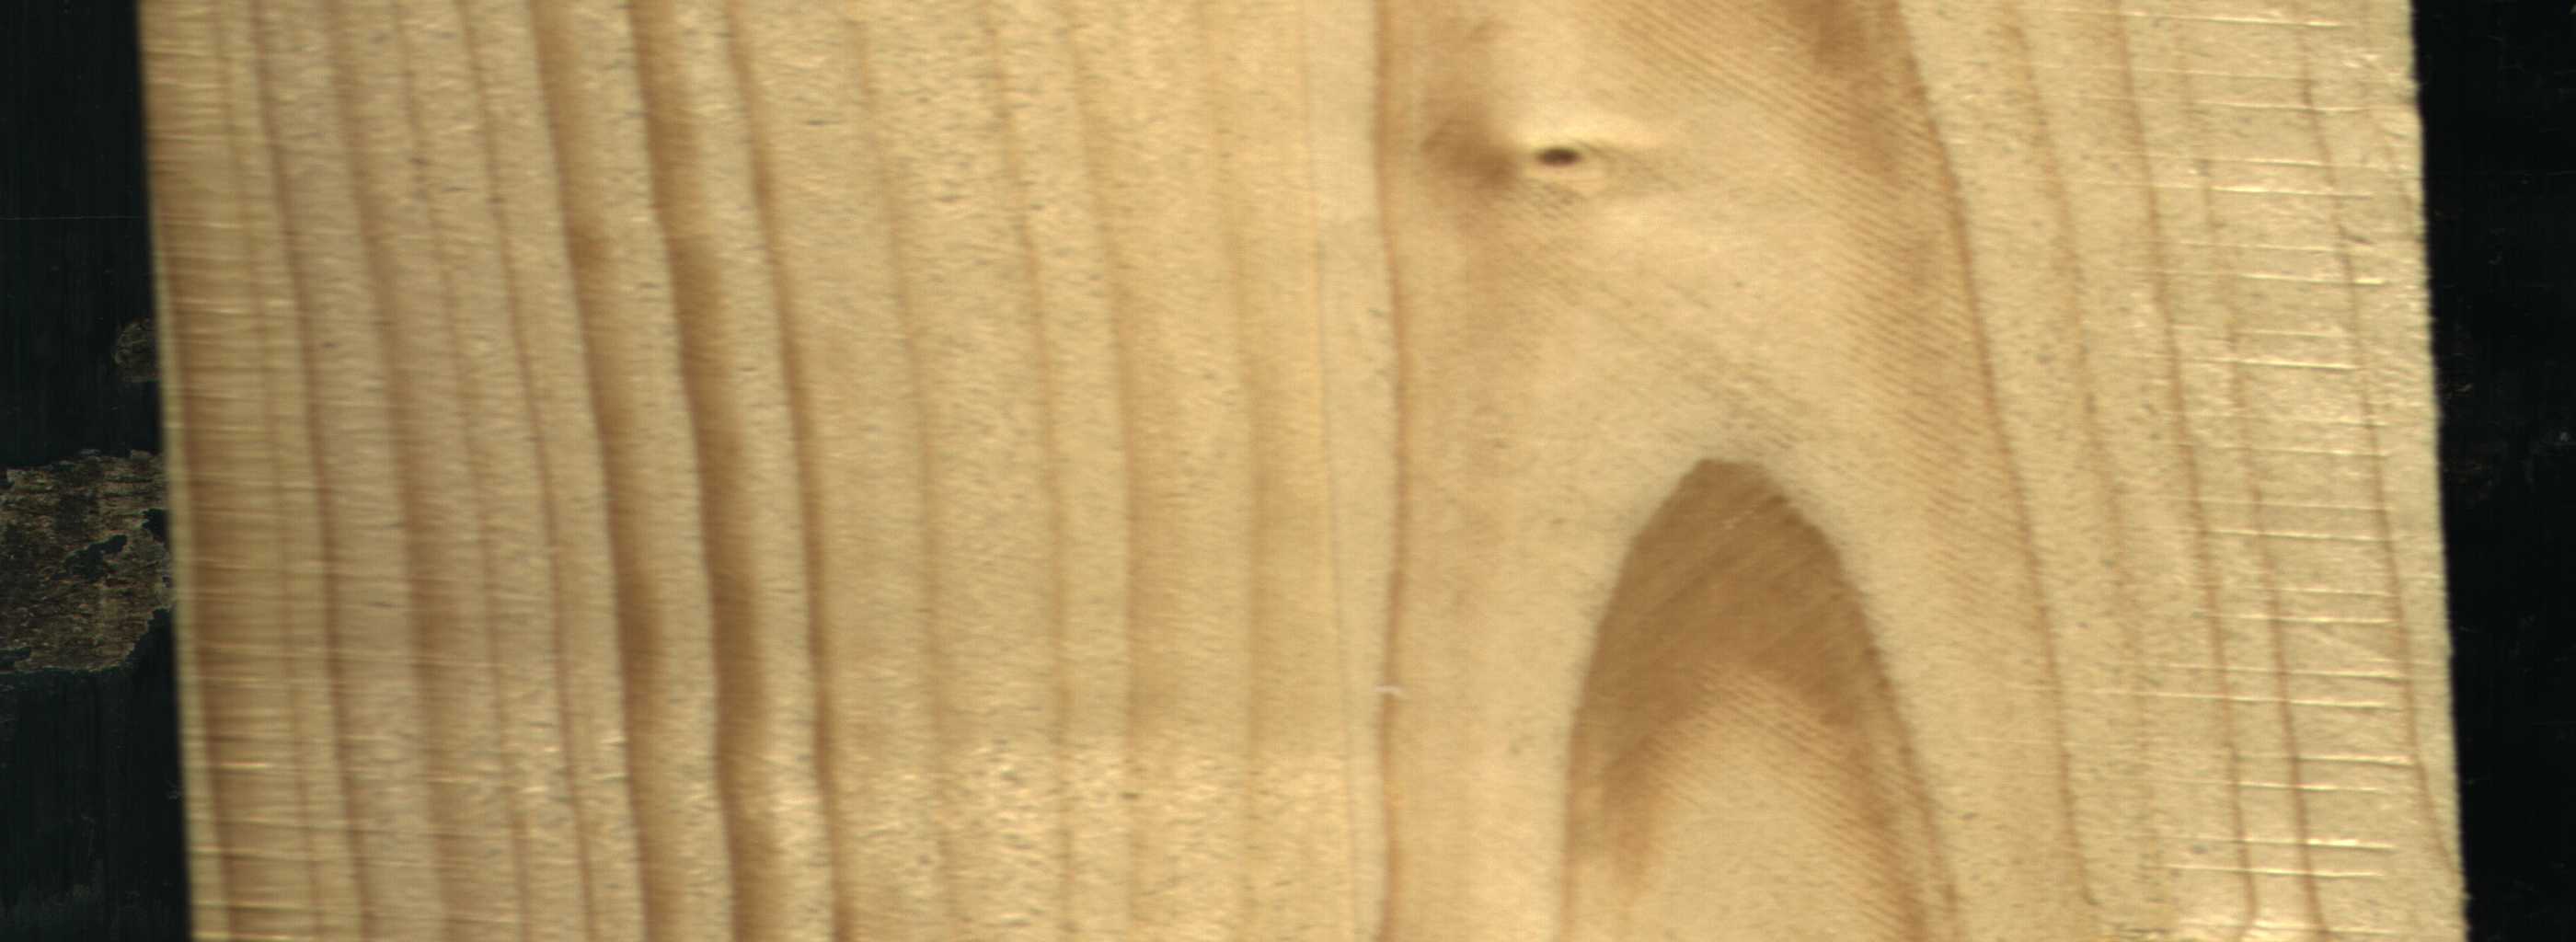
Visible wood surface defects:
Live_Knot